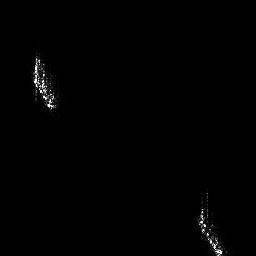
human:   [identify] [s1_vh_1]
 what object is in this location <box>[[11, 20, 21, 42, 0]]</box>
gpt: <ref>1 medium ship at the left</ref>

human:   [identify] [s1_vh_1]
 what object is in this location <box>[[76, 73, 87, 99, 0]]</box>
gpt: <ref>1 large ship at the bottom right</ref>